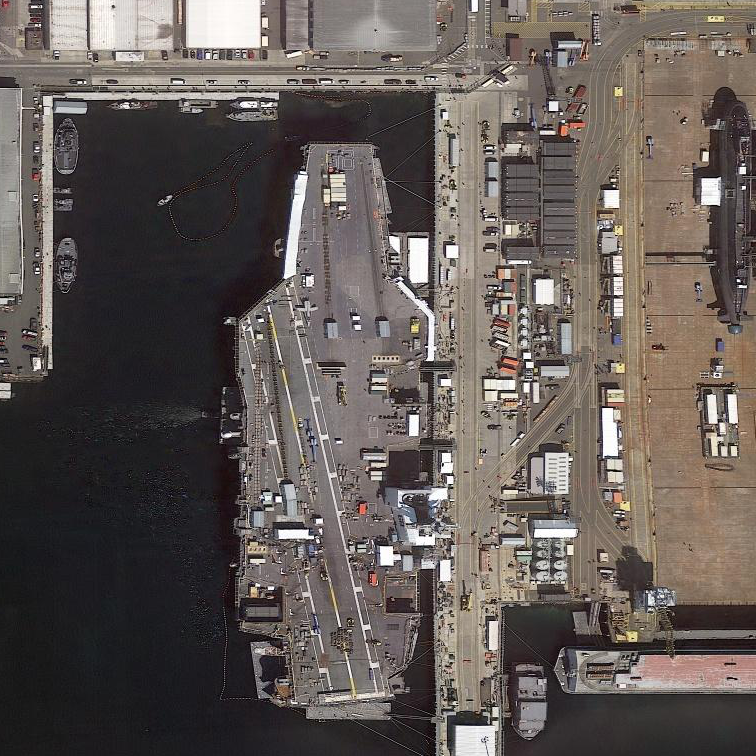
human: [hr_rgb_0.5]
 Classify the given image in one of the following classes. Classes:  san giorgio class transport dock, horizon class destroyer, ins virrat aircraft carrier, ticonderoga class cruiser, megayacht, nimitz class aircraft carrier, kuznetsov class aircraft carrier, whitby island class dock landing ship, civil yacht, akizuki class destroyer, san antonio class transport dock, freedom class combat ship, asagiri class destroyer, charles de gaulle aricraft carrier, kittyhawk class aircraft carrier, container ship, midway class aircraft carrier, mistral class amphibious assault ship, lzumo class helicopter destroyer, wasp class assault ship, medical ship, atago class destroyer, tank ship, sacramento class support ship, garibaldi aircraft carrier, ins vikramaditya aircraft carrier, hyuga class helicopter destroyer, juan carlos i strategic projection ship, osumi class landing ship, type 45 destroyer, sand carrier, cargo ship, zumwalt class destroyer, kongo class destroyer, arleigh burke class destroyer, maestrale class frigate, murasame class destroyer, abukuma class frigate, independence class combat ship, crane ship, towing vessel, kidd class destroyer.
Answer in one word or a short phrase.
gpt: Nimitz class aircraft carrier